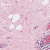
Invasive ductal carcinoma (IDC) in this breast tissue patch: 0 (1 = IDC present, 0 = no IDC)